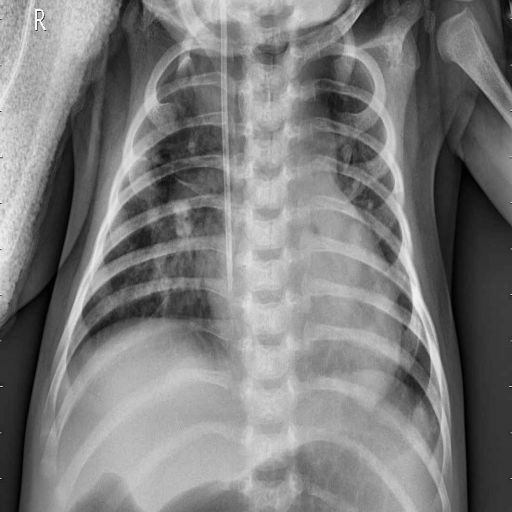
Finding: PNEUMONIA